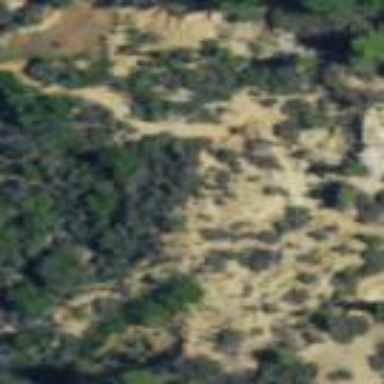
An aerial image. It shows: Natural area covered with sand.